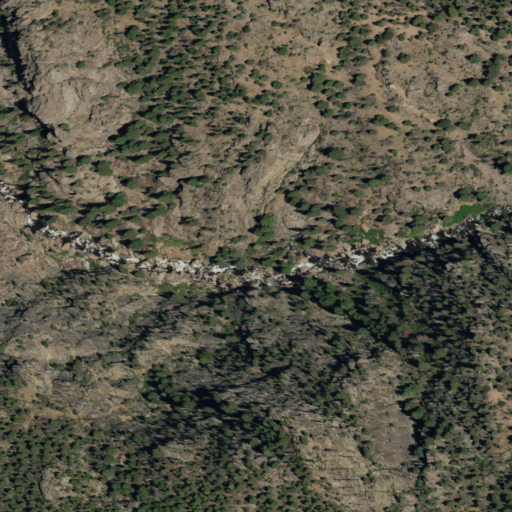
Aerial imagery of valley in New Mexico named Toltec Gorge containing evergreen forest, shrub, grassland, and open water